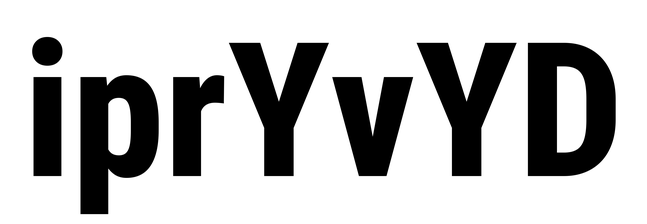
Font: Roboto_Condensed_ExtraBold